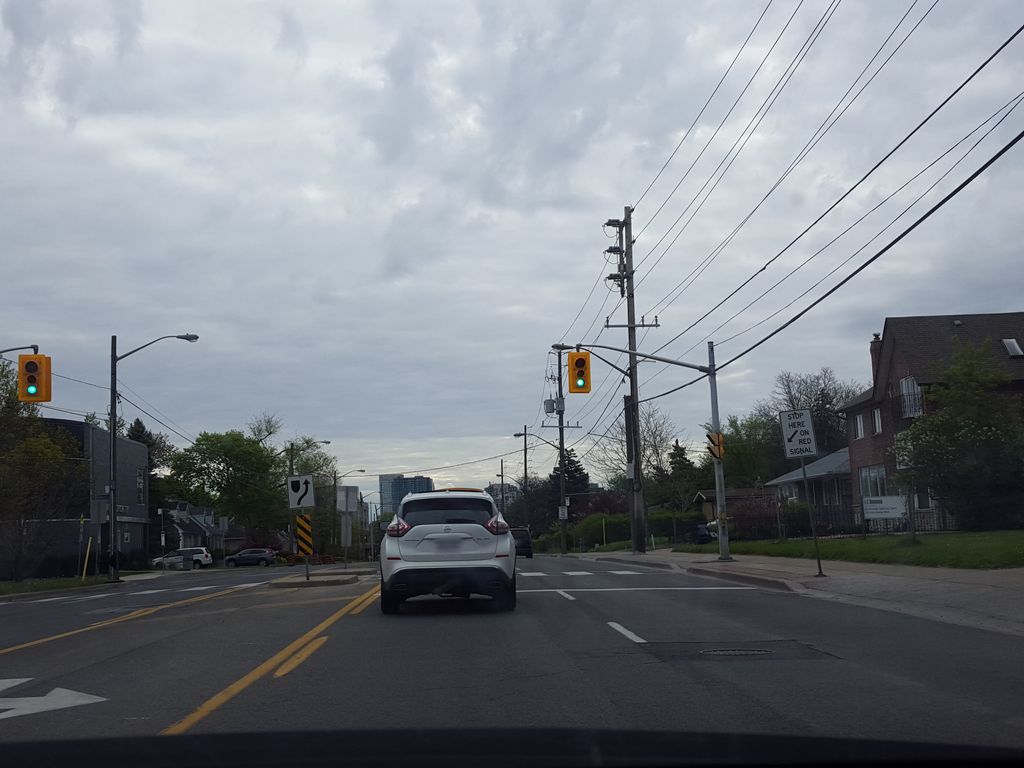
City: toronto